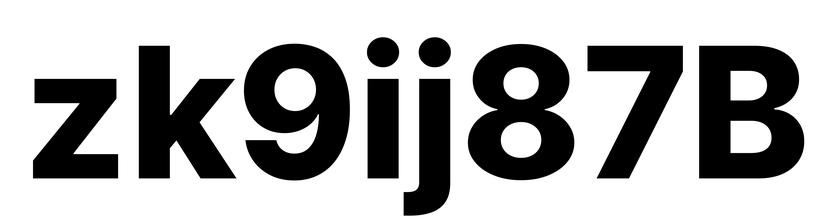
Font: Inter_ExtraBold